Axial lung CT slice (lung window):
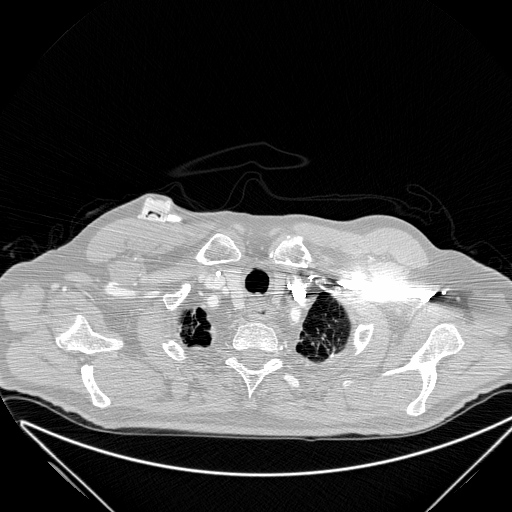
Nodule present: no